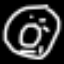
Label: donut